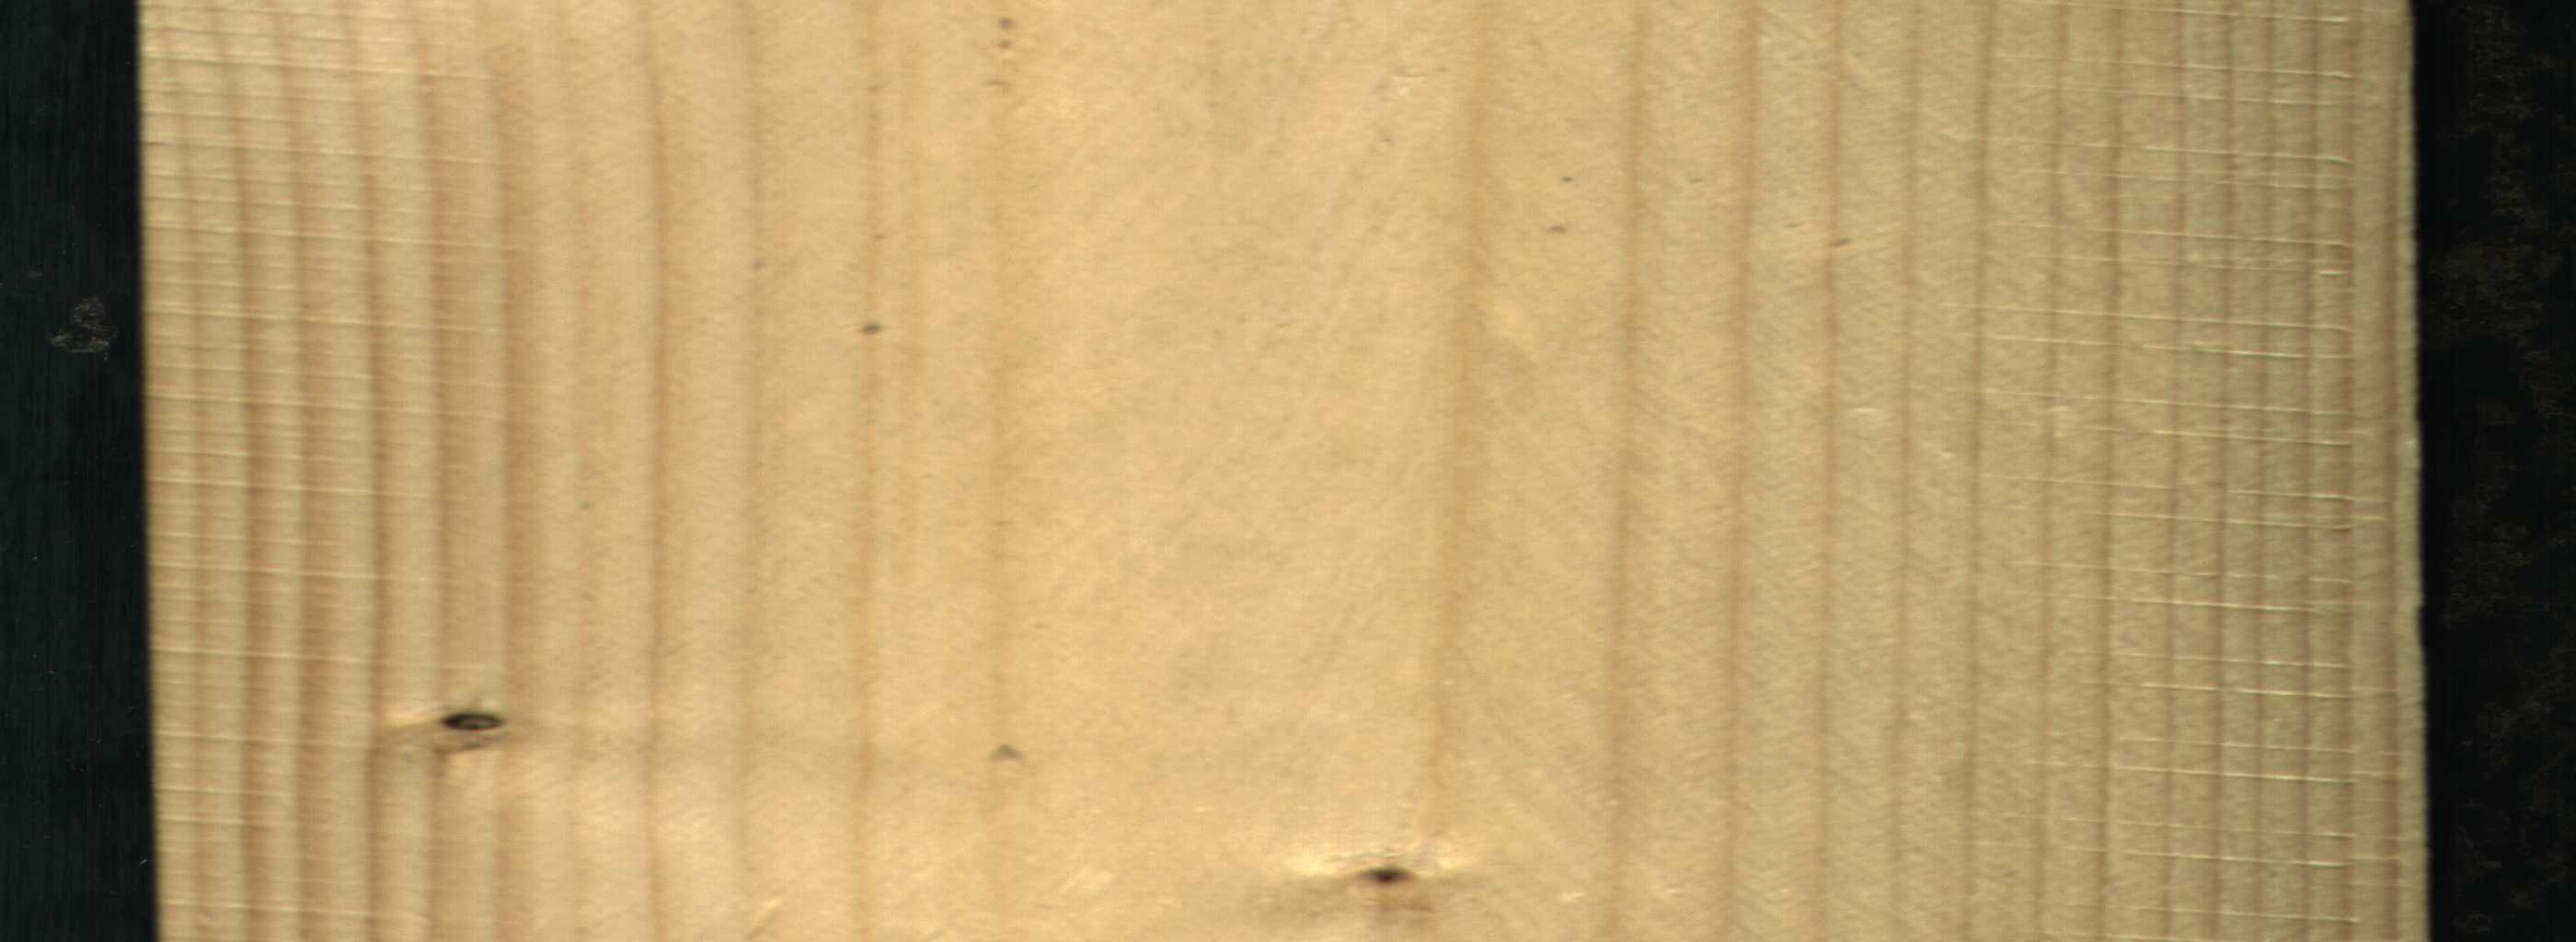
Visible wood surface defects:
Dead_Knot
Dead_Knot